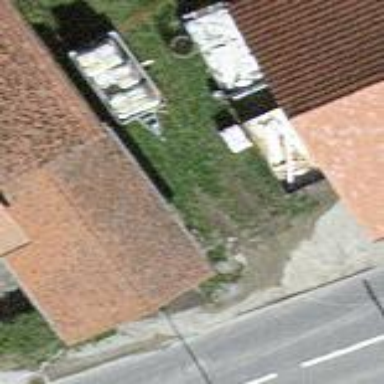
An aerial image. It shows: View of roof of building.